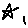
Label: star